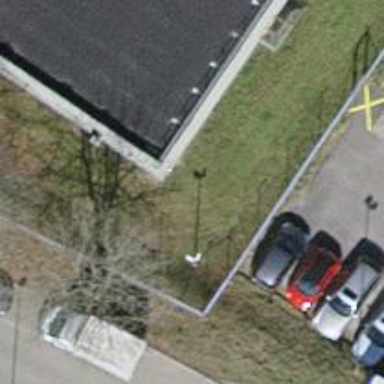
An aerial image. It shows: Building with surveillance equipment installed.